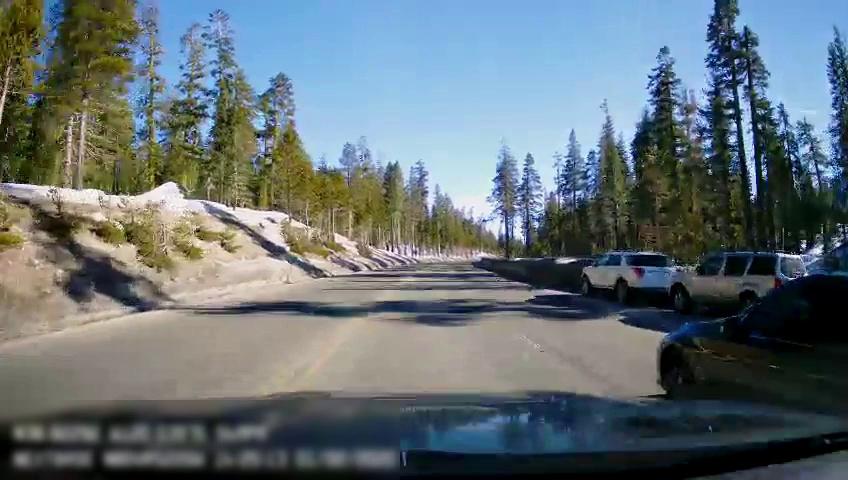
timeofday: Day
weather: Snowy
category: Drivable Space
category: Vehicles | Car
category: Vehicles | SUV
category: Vehicles | SUV